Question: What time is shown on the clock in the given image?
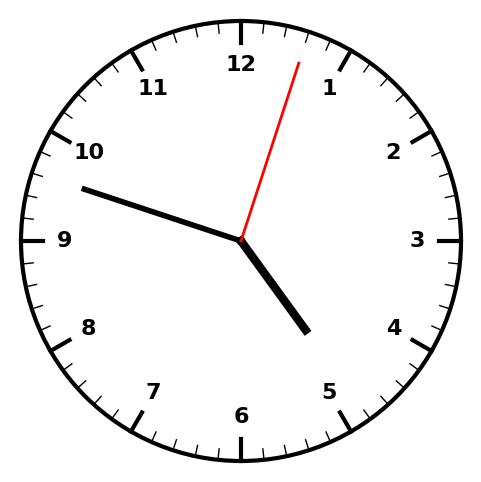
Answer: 04:48:03